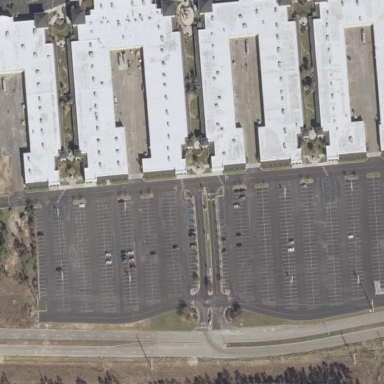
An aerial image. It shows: Mall building.